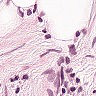
Metastatic tissue present: no